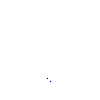
Particle: kaon